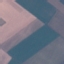
Land use / land cover class: AnnualCrop